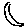
Label: moon